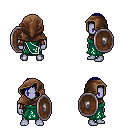
a pixel art fantasy rpg character, male body template, dark elf, purple skin, sash dress, teal pants, blue long bangs hairstyle, cloth hood, leather bracers, shield, four views (front, back, left, right), 2x2 character sprite sheet, small pixel art, hard edges, no anti-aliasing